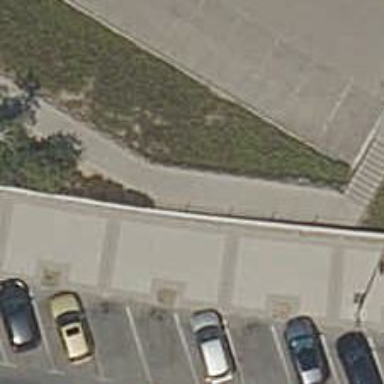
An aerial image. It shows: Sidewalk.